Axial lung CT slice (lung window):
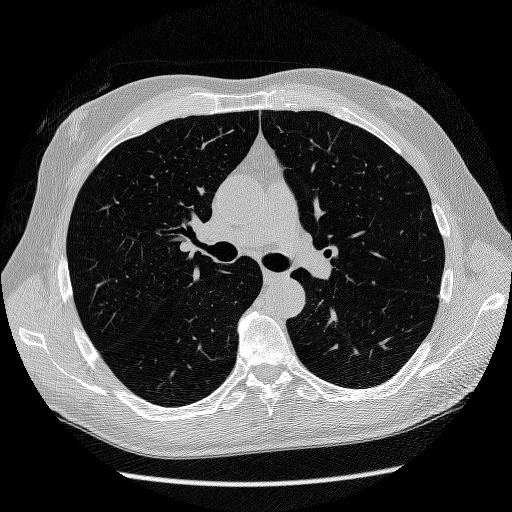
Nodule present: no